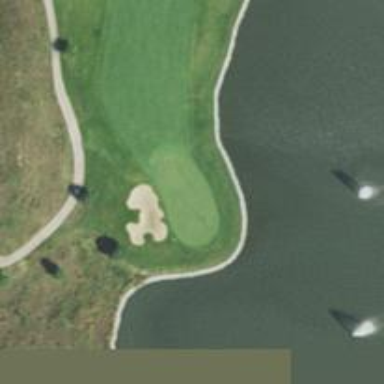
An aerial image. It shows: Golf hole.